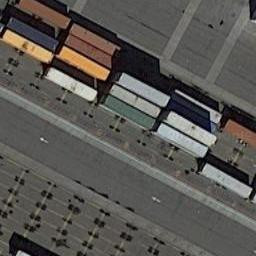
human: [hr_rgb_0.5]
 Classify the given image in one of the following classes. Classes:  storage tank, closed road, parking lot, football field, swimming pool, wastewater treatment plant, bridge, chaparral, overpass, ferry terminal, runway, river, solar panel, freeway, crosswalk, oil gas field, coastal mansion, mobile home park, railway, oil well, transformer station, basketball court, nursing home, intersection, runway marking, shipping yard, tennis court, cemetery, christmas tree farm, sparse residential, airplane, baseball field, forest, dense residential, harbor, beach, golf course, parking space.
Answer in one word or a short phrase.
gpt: shipping yard